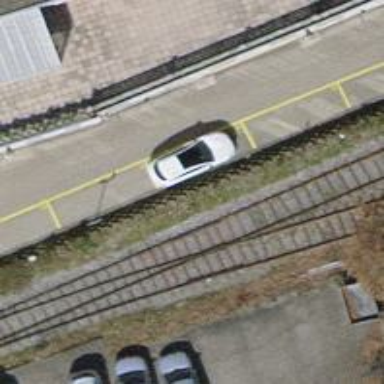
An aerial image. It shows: Single railway spur track.